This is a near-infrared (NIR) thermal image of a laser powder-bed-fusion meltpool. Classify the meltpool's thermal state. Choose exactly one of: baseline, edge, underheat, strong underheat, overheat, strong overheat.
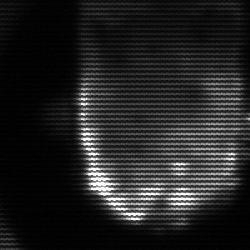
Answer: baseline